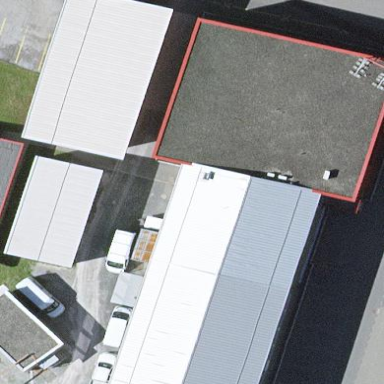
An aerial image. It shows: Industrial building.